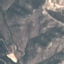
Label: HerbaceousVegetation